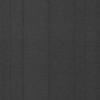
Label: dusty